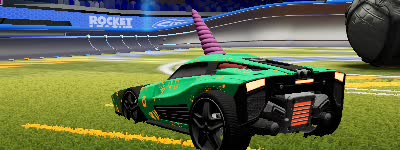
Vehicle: breakout